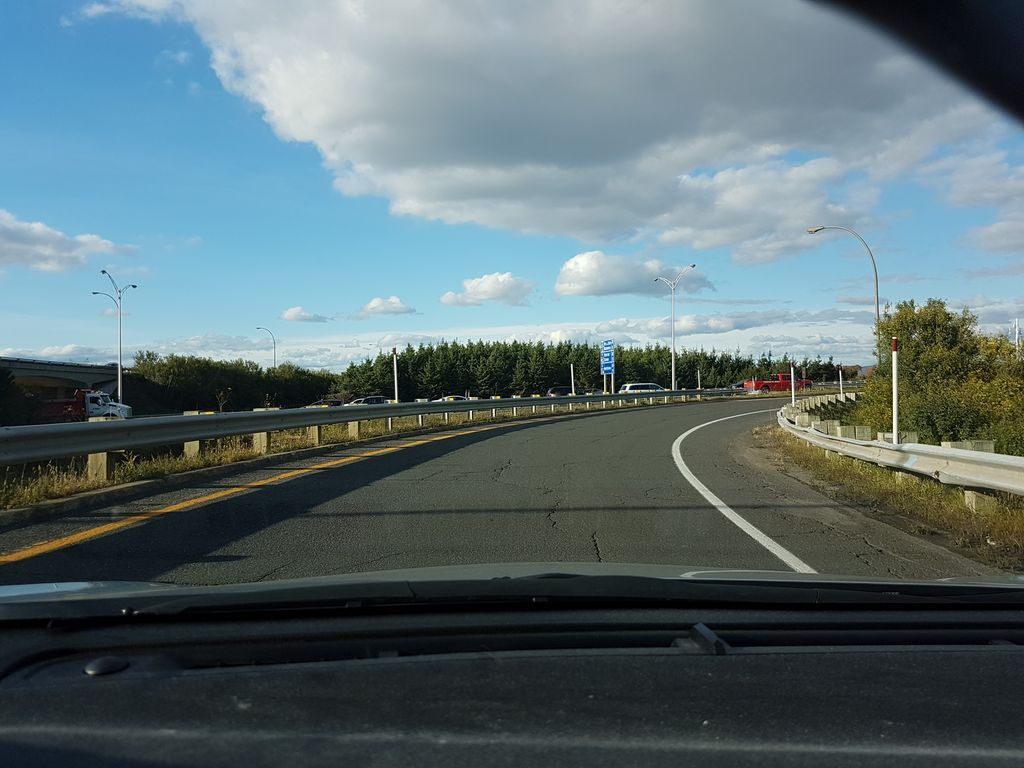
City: quebec_city